Field crop: maize
Growth stage: 2
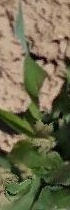
Species: maize